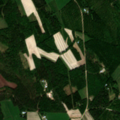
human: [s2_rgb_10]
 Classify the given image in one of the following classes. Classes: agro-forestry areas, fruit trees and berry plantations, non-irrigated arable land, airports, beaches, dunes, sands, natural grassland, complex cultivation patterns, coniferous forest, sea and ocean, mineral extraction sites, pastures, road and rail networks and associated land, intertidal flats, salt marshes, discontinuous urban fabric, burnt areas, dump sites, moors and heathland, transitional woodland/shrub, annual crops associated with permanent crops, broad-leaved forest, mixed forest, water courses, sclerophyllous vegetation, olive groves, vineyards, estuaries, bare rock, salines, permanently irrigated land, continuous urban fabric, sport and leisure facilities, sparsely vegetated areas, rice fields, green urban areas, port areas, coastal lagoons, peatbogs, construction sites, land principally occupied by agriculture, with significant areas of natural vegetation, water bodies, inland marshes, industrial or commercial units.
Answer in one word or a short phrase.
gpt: non-irrigated arable land, land principally occupied by agriculture, with significant areas of natural vegetation, broad-leaved forest, mixed forest